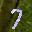
Label: 7